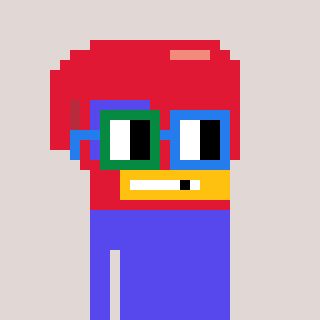
a pixel art character with square green and blue glasses, a boxing glove-shaped head and a computerblue-colored body on a warm background